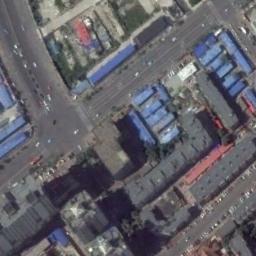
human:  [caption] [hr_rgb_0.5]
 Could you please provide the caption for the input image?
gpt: An intersection with normal traffic located in a dense industrial area .

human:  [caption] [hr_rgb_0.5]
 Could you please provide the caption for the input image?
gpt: There aren't many cars at the intersection .

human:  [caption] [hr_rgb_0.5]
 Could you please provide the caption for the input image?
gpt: There are many moving and waiting vehicles on the road at the intersection, And there are many neatly arranged tall buildings and some trees around the intersection .

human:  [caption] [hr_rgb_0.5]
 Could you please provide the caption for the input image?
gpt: There are numerous buildings of different shapes and sizes beside the intersection .

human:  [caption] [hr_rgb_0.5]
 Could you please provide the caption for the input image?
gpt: There are some blue buildings and black buildings beside the intersection .